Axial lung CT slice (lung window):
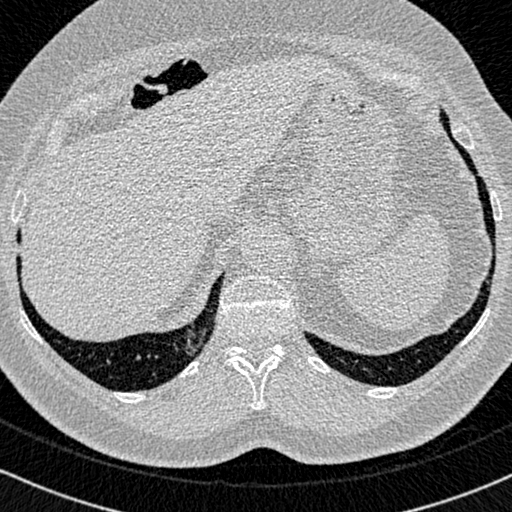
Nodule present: no